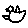
Label: bird